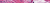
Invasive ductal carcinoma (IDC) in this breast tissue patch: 0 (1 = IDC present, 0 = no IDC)